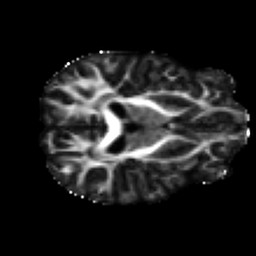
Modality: FA
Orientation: axial
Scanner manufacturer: ge
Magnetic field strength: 3 T
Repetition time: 7.98 s
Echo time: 0.0701 s